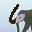
Label: 6